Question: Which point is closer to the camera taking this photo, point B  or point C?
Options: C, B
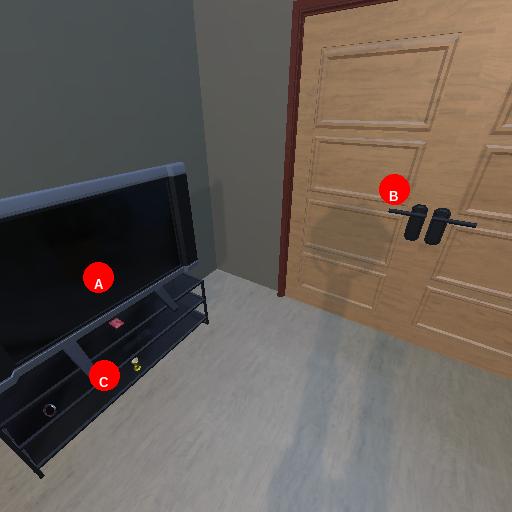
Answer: C